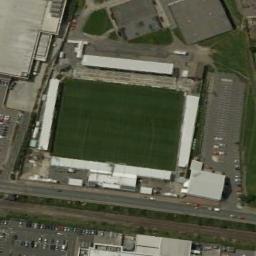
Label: stadium